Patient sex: M
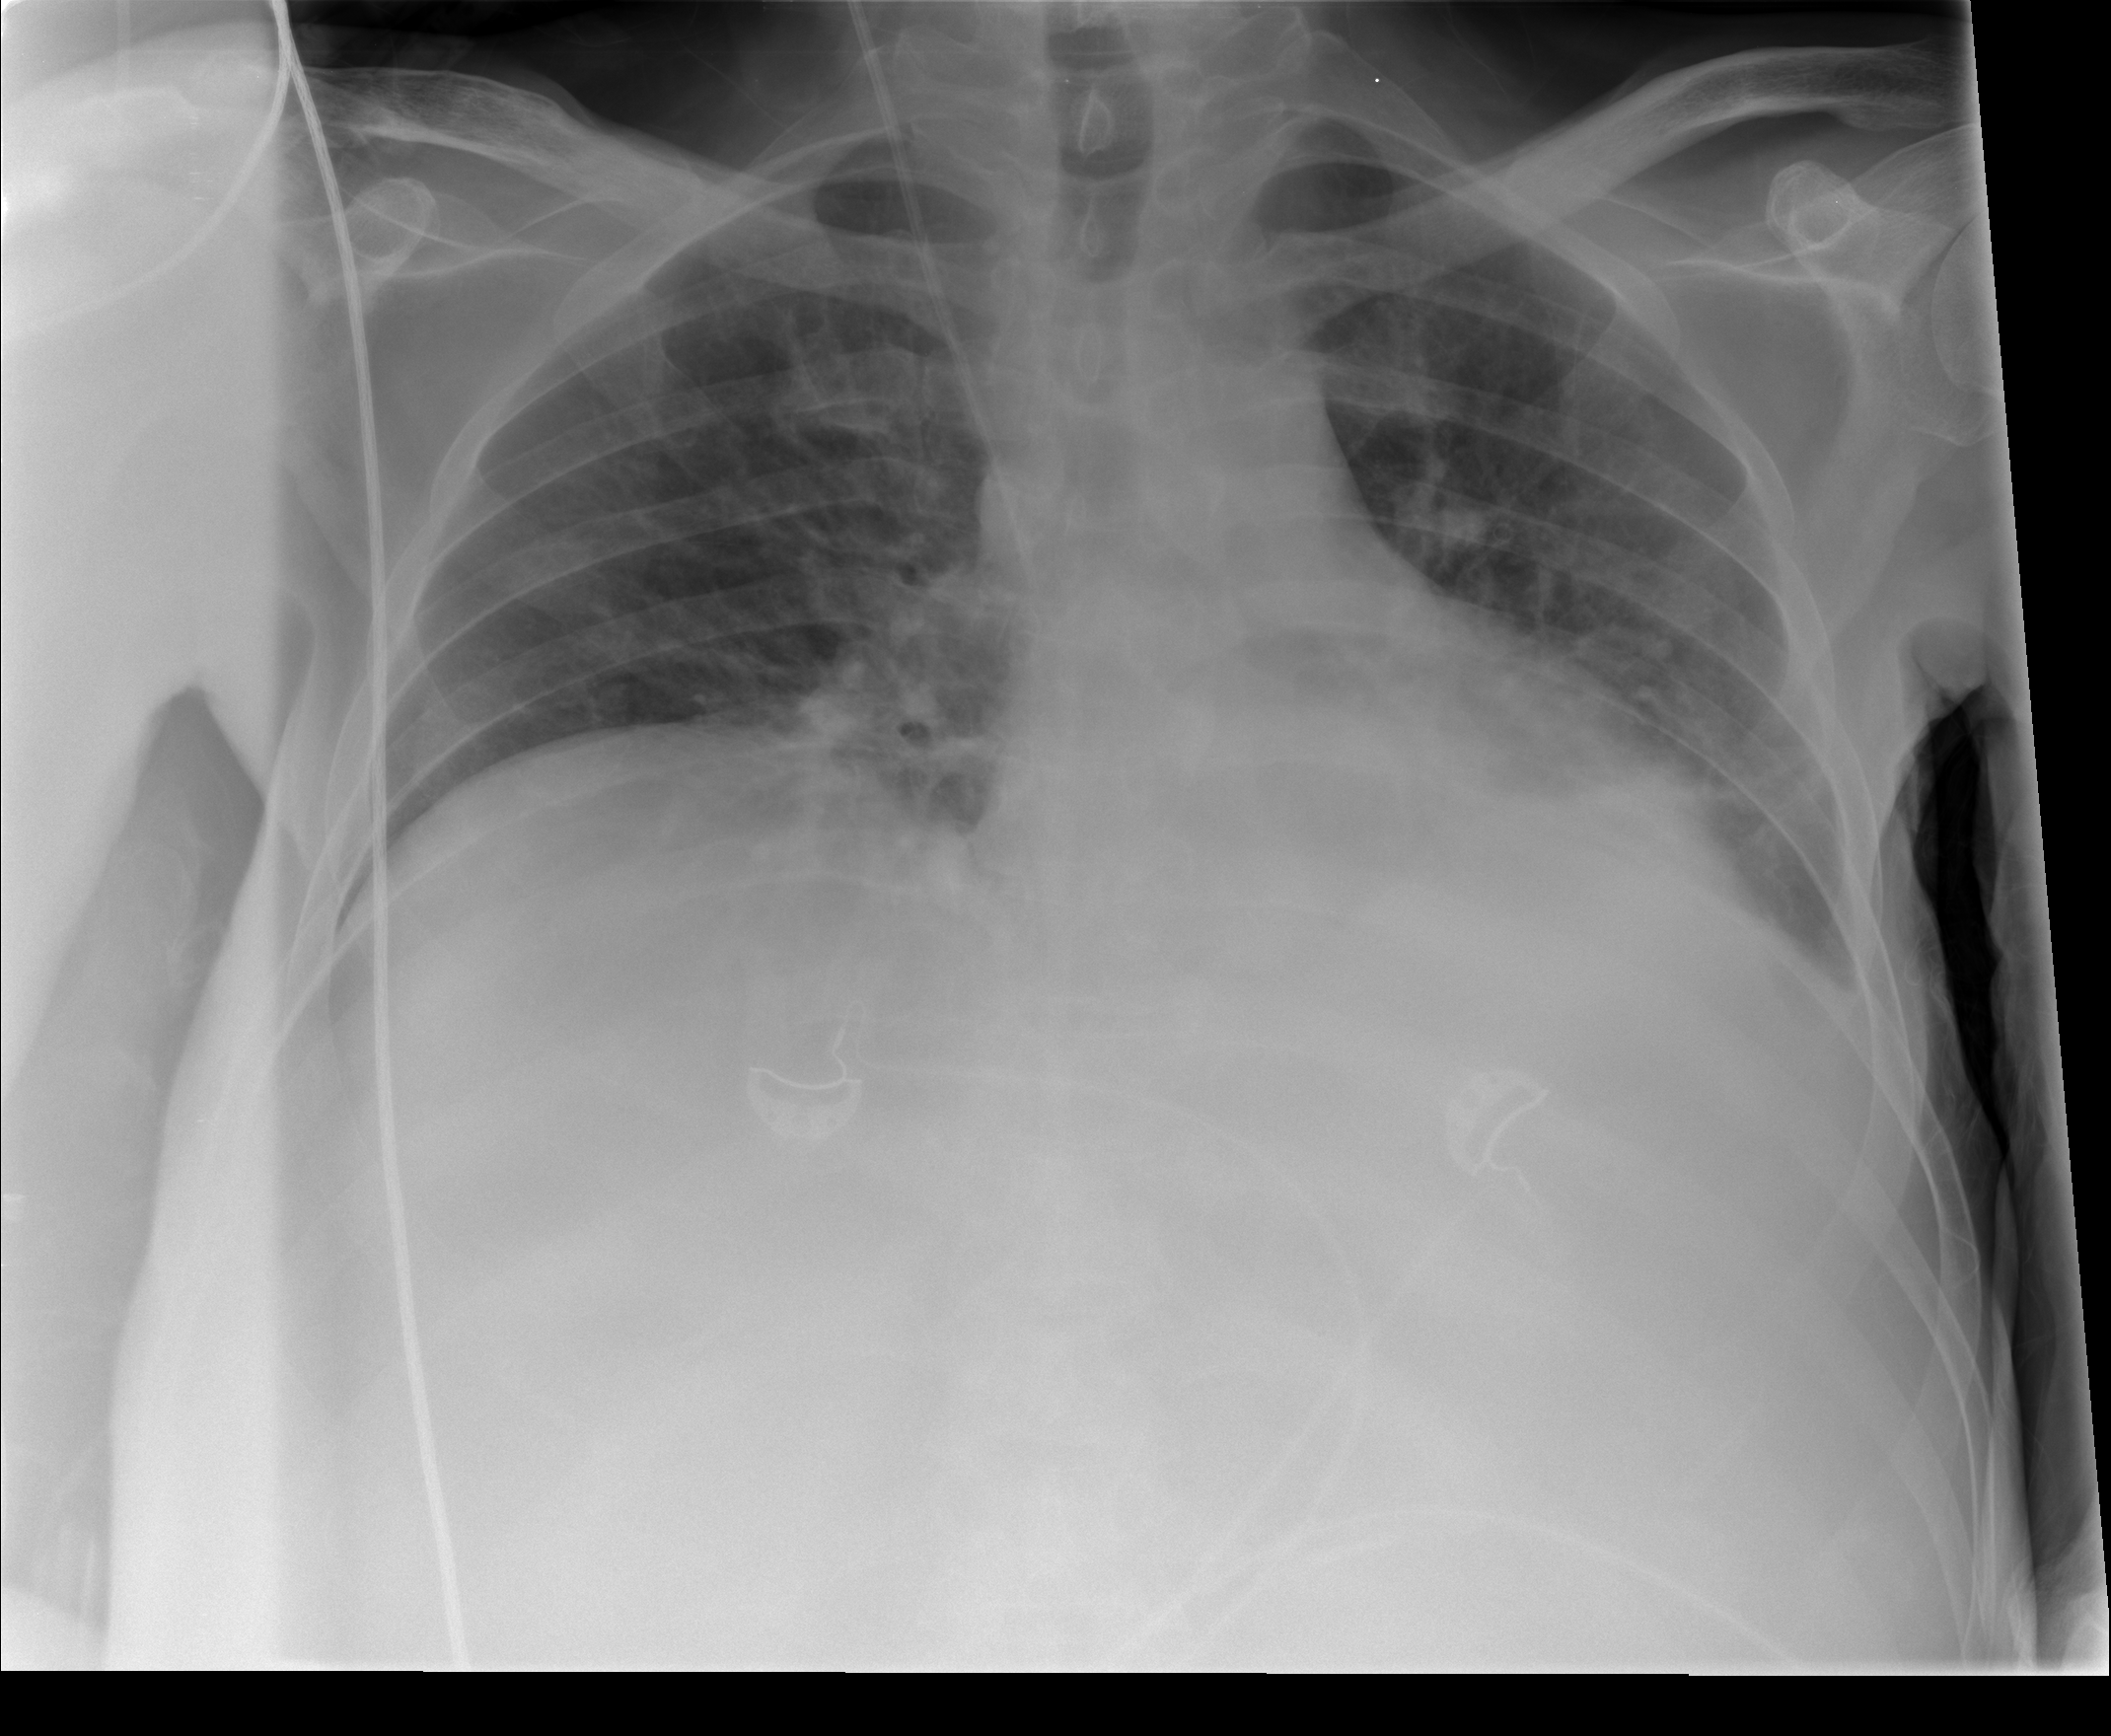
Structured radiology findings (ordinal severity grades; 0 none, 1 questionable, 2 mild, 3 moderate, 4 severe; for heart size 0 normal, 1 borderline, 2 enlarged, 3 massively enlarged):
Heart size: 1
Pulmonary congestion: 1
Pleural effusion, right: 0
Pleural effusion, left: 2
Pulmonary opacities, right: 1
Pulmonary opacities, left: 0
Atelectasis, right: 1
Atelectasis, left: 2